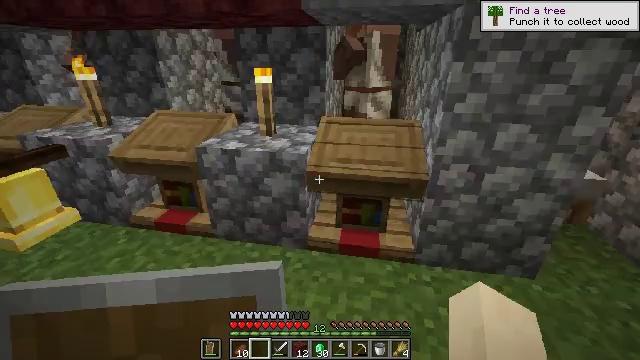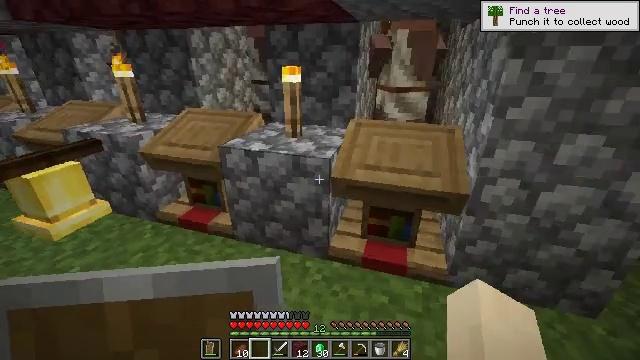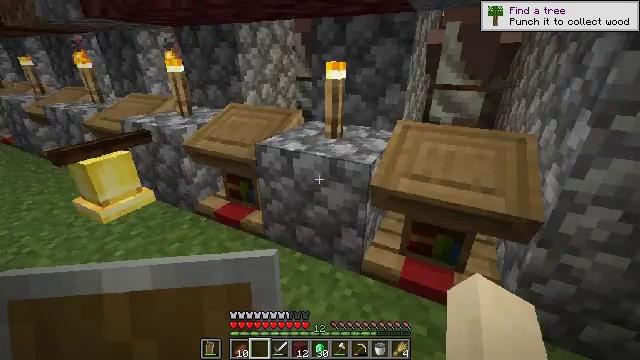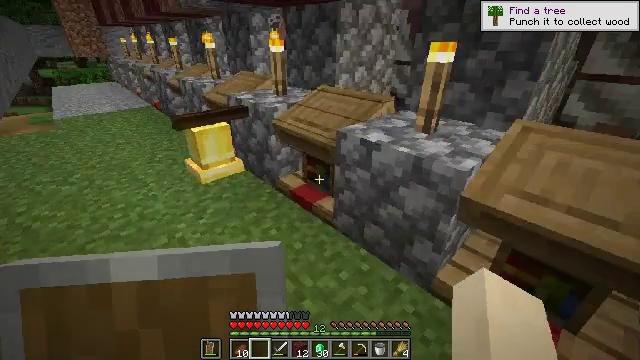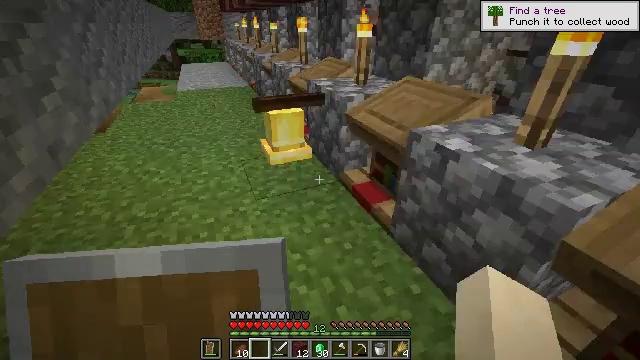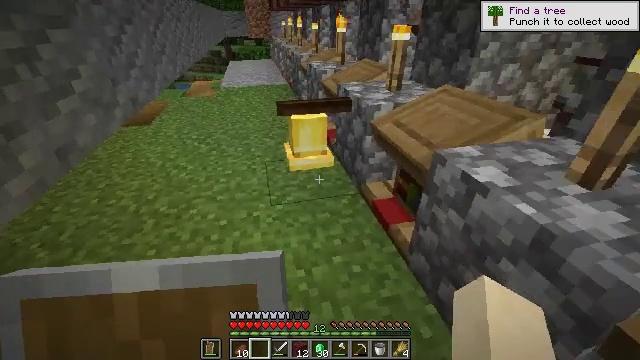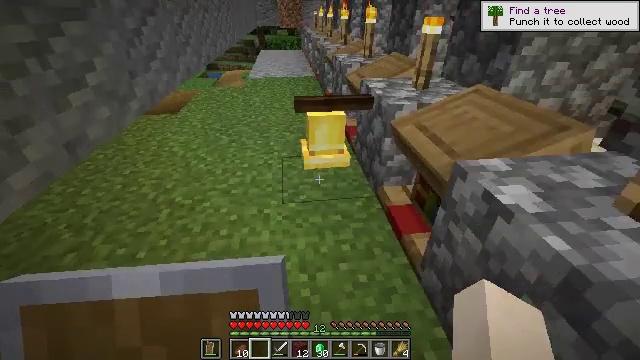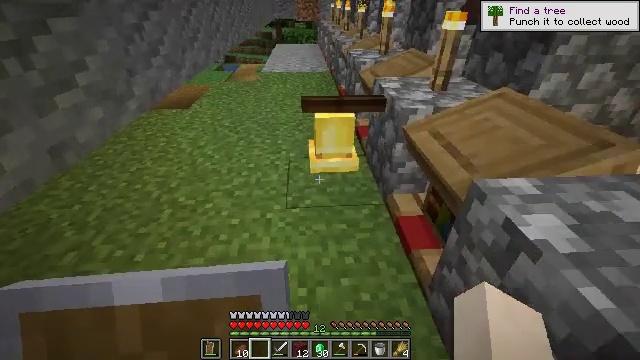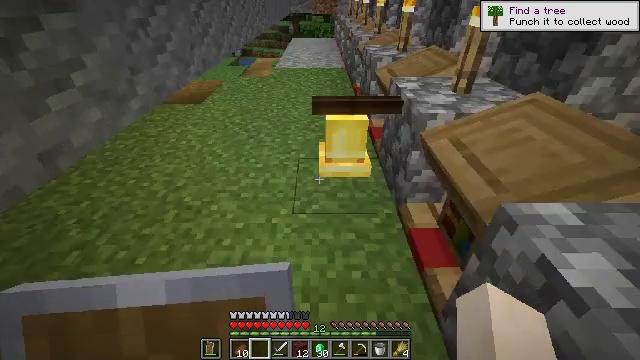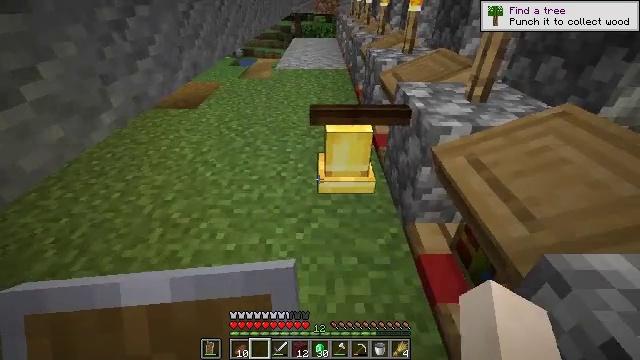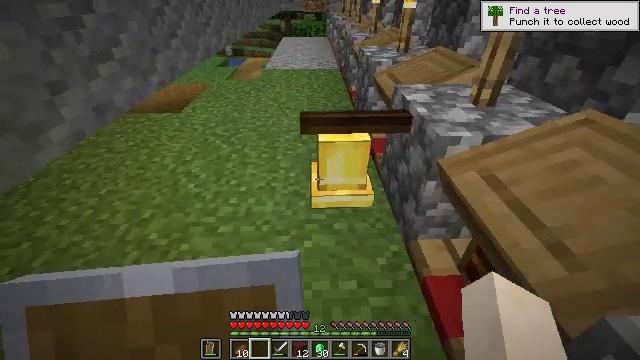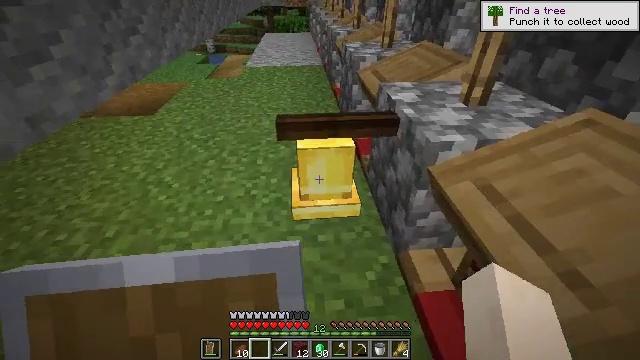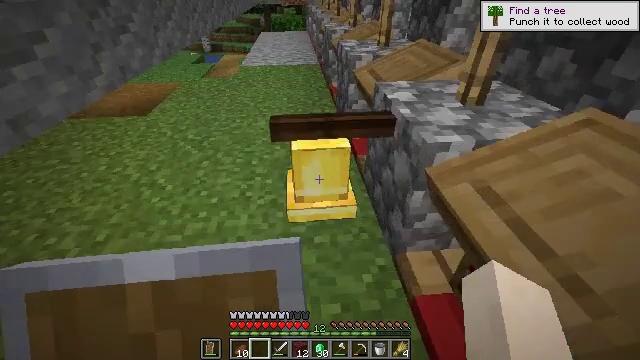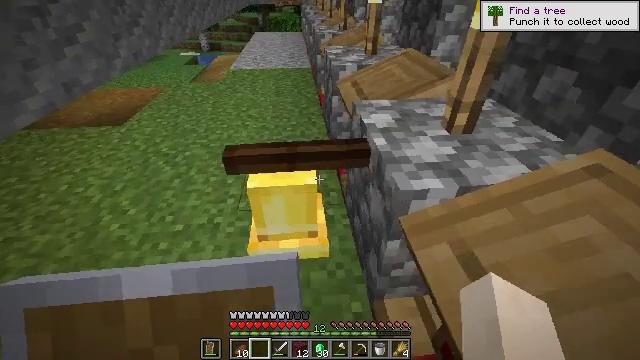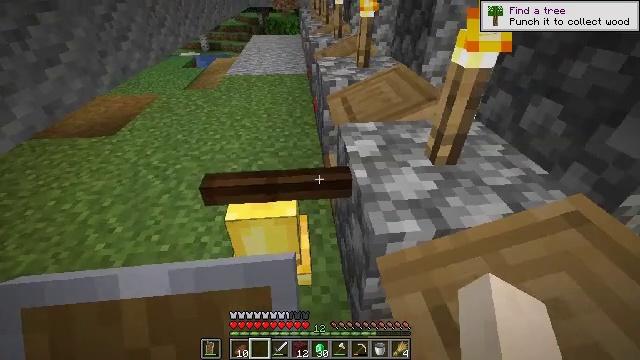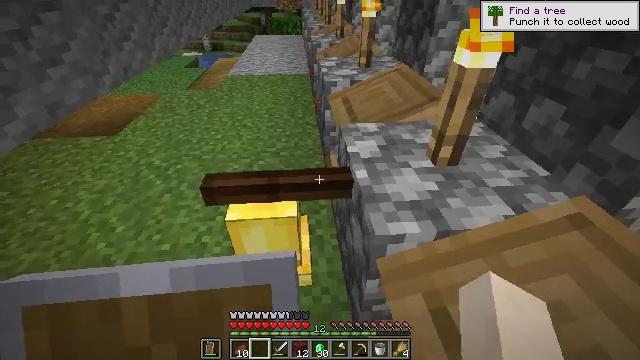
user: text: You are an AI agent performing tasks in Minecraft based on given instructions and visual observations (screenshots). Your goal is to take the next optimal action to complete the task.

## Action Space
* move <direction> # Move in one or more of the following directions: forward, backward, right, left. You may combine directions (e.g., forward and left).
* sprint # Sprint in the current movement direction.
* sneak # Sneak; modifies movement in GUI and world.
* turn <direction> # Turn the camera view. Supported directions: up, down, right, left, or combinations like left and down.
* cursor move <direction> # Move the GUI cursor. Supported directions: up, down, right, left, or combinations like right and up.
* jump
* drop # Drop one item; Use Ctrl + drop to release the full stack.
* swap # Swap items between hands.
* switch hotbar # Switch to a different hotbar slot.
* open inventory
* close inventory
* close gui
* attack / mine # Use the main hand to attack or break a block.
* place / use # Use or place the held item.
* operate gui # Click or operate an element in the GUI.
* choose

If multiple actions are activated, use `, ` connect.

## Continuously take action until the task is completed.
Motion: motion action
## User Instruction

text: Mine the bell from its post.
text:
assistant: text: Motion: move forward, turn left
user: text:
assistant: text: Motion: move forward, turn left
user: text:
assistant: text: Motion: move forward and move right, turn left and down
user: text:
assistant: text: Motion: move forward and move right, turn left and down
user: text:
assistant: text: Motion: move forward and move right, turn left
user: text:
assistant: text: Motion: move forward, turn left and down
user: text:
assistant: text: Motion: move forward, turn left and down
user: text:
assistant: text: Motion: move forward, turn left and down
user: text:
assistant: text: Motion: move forward
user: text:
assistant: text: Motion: move forward, turn right
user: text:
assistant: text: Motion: move forward and move right, turn right
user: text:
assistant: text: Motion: move forward and move right
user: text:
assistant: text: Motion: move forward and move right
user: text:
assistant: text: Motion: no_op
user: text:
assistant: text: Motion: no_op
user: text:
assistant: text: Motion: turn left
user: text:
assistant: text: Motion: turn left
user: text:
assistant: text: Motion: turn left
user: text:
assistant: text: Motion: turn left
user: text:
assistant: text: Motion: turn left
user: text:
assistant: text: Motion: move back
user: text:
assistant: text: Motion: move back
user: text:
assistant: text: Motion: no_op
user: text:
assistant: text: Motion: no_op
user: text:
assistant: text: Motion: no_op
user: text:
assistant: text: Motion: no_op
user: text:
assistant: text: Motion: no_op
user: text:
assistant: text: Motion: no_op
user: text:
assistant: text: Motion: no_op
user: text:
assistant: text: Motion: no_op